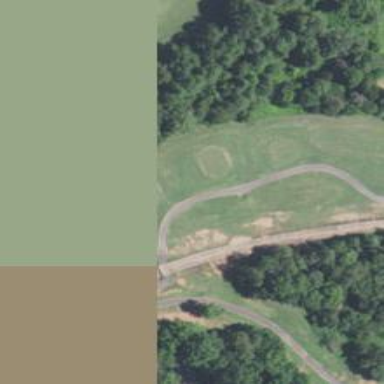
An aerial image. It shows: Path for both road and golf.